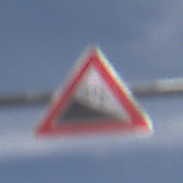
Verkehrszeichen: Gefaelle10
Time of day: Midday
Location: Outdoor (Nature)
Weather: PartlyCloudy
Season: NotSpecified
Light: Natural